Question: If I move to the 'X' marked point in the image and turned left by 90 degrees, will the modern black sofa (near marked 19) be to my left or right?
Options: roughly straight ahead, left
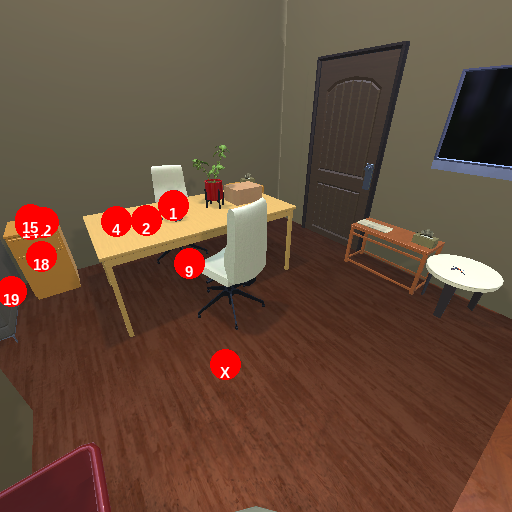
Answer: roughly straight ahead